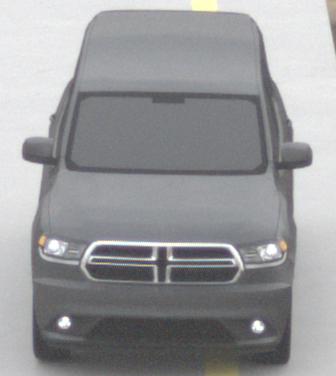
Make: Dodge
Model: Durango
Detailed model: Gen. 3
Model produced from: 2010
Doors: 5
Color: gray
Road condition: dry road
Daytime: morning or afternoon
Contrast: low contrast